Aerial crown-view tile of a tropical tree (Barro Colorado Island, Panama), acquired 20240918:
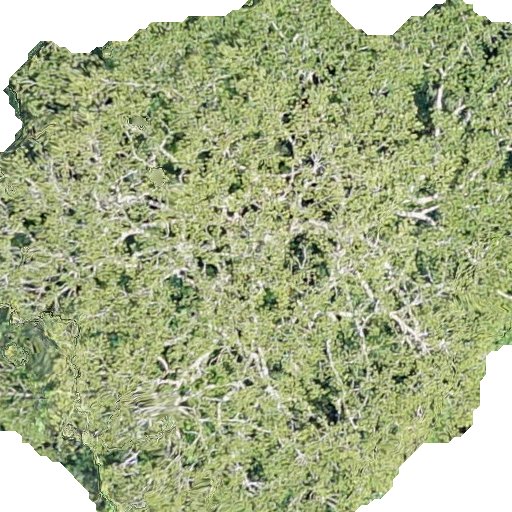
Species: Sterculia apetala
GBIF accepted scientific name: Sterculia apetala
Crown area: 410.278 m²